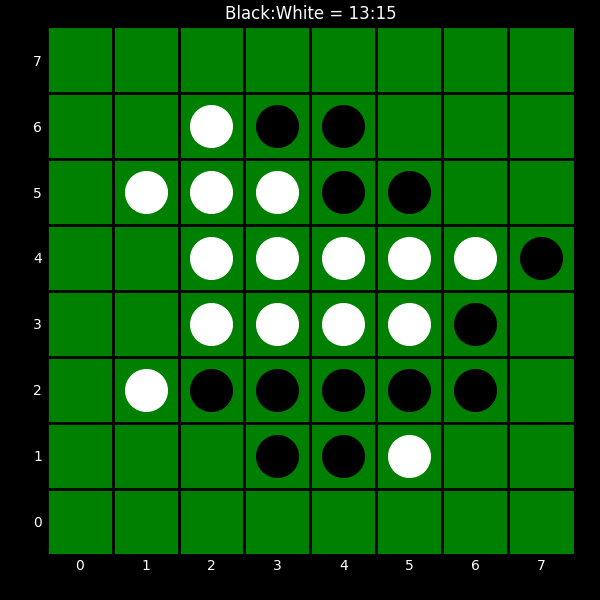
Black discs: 13
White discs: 15